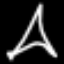
Label: The Eiffel Tower